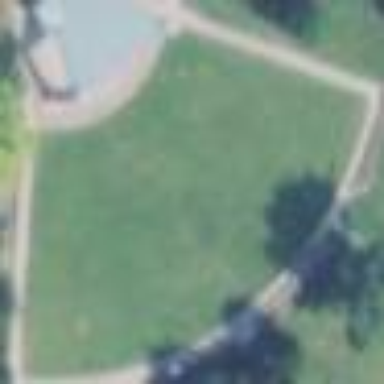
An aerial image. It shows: Recreation ground.